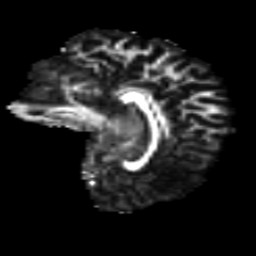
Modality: FA
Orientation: sagittal
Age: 16
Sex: female
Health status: ill
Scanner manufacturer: ge
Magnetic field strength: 3 T
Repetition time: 6.752 s
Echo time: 0.079 s